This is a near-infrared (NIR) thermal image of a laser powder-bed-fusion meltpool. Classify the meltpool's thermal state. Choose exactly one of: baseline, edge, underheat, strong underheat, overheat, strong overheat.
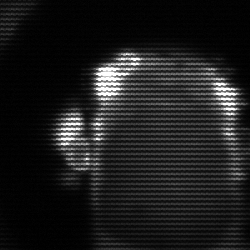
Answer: baseline